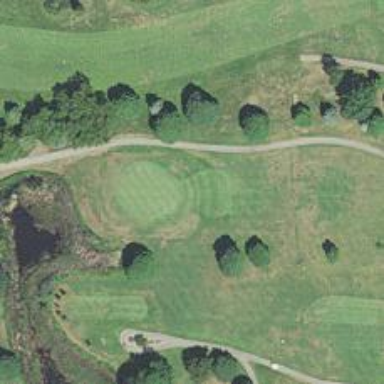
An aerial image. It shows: Golf hole.